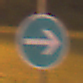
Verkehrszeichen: VorgeschriebeneFahrtrichtungHierRechts
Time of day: Night
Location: Outdoor (Suburban)
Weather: PartlyCloudy
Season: NotSpecified
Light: Artificial